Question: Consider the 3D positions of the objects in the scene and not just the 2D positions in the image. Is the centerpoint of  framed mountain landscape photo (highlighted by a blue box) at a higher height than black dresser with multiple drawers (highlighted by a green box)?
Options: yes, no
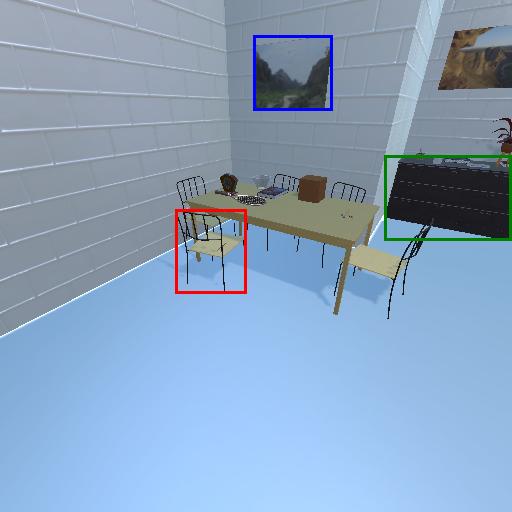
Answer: yes